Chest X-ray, AP view. Patient: 49 years old, sex F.
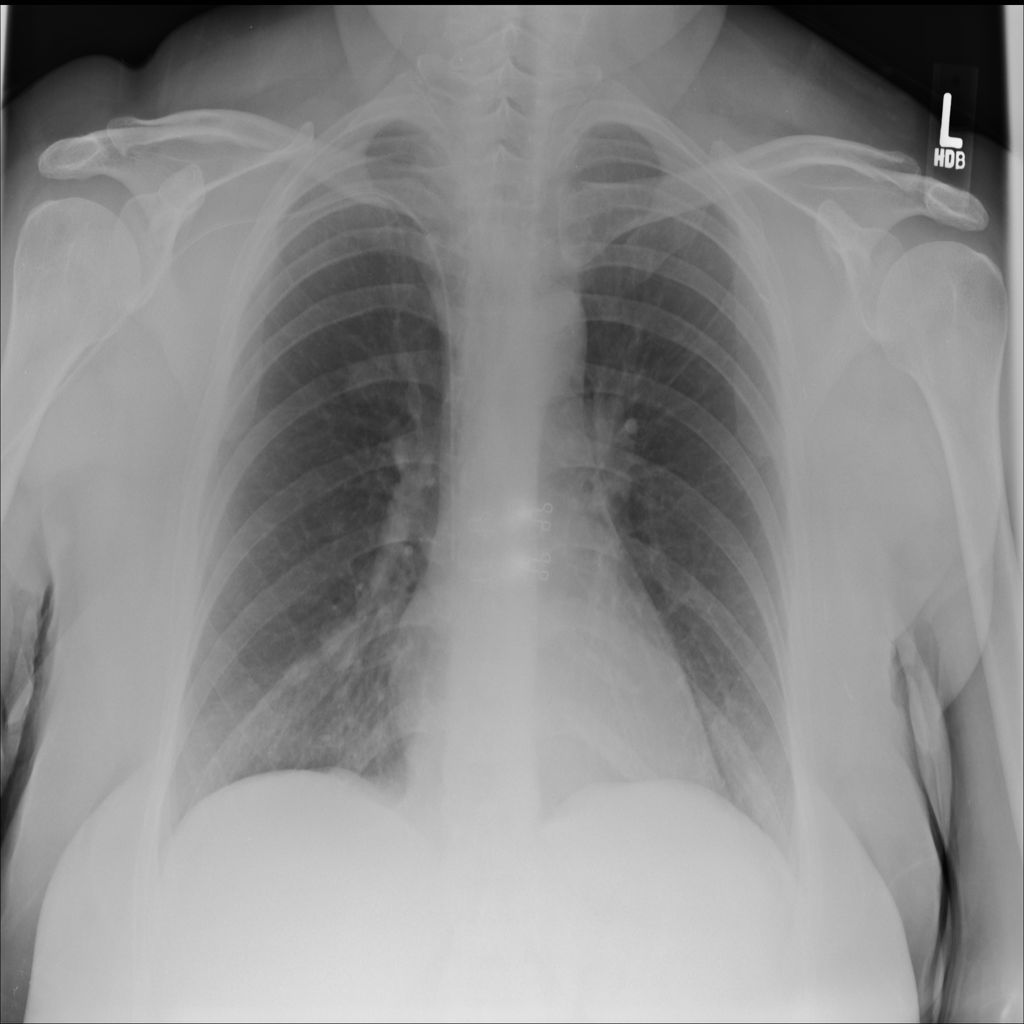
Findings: No Finding